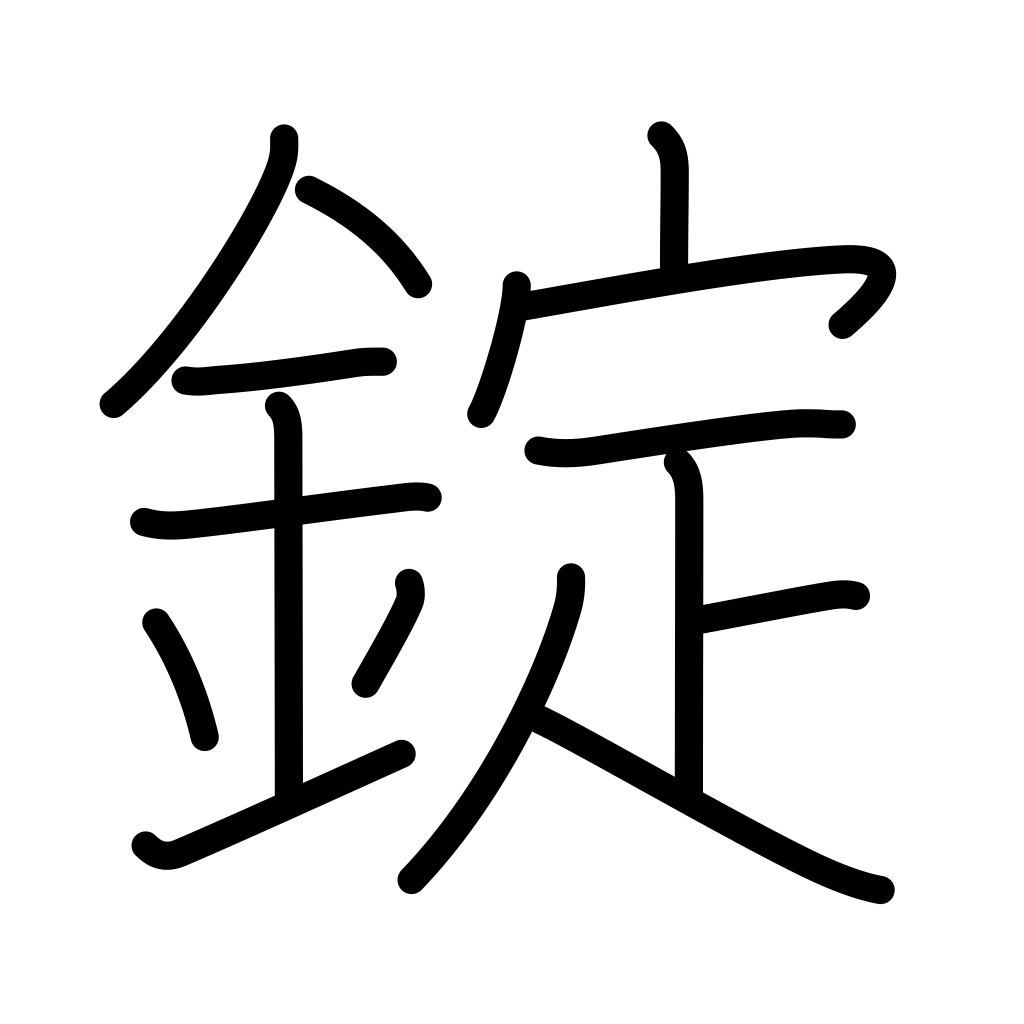
Meaning: lock, fetters, shackles